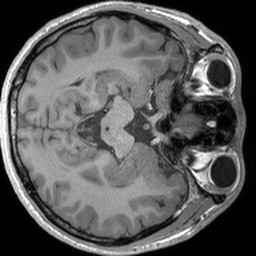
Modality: T1w
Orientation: axial
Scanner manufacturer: siemens
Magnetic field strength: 3 T
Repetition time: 1.54 s
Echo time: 0.00234 s